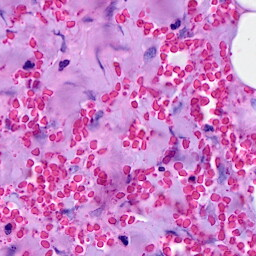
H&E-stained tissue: Breast